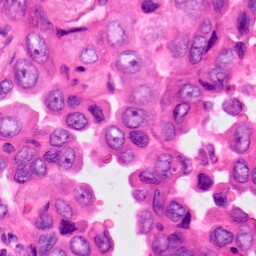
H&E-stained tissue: Lung